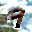
Label: 9